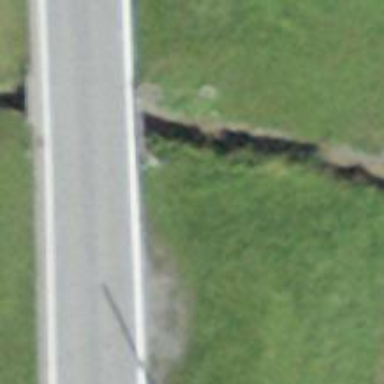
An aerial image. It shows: Culvert tunnel.